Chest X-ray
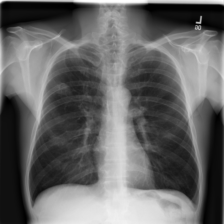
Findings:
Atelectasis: negative
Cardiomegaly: negative
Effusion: negative
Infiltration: negative
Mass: negative
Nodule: negative
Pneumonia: negative
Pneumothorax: negative
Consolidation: negative
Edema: negative
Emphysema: negative
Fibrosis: negative
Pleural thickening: negative
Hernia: negative